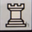
Piece: wR